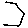
Label: hexagon